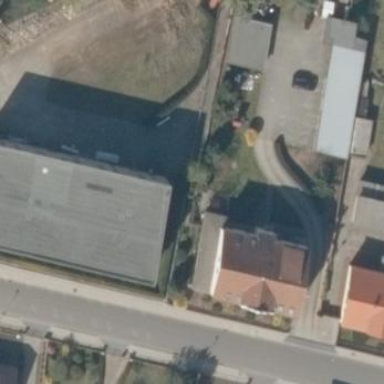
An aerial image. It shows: Building with flat roof.